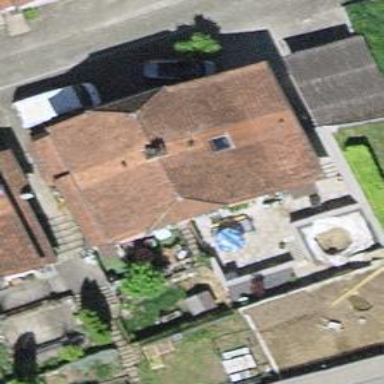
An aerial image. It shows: House with side-hipped roof made of roof tiles.